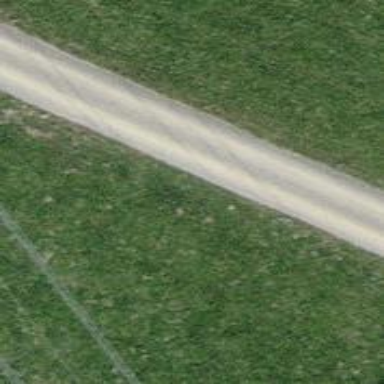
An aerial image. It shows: Track with compacted grade 2 surface.